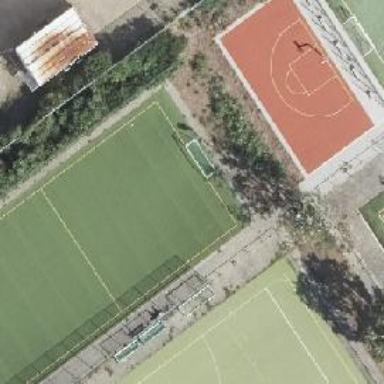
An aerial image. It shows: Basketball court located in leisure land pitch.